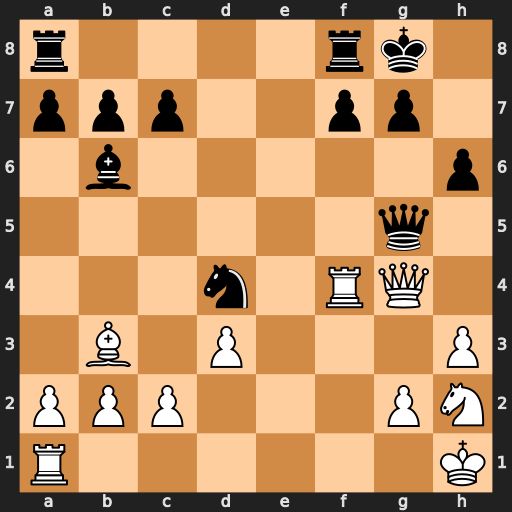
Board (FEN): r4rk1/ppp2pp1/1b5p/6q1/3n1RQ1/1B1P3P/PPP3PN/R6K
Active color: w
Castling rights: -
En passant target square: -
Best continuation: Rxd4 Bxd4 Qxd4